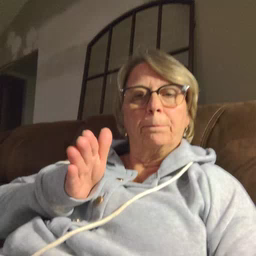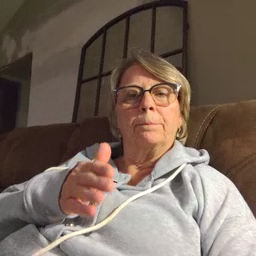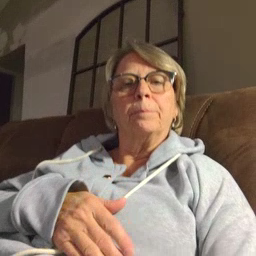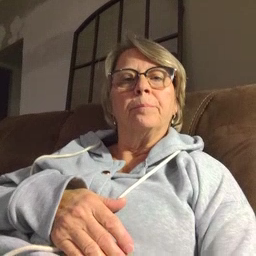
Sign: room